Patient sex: M
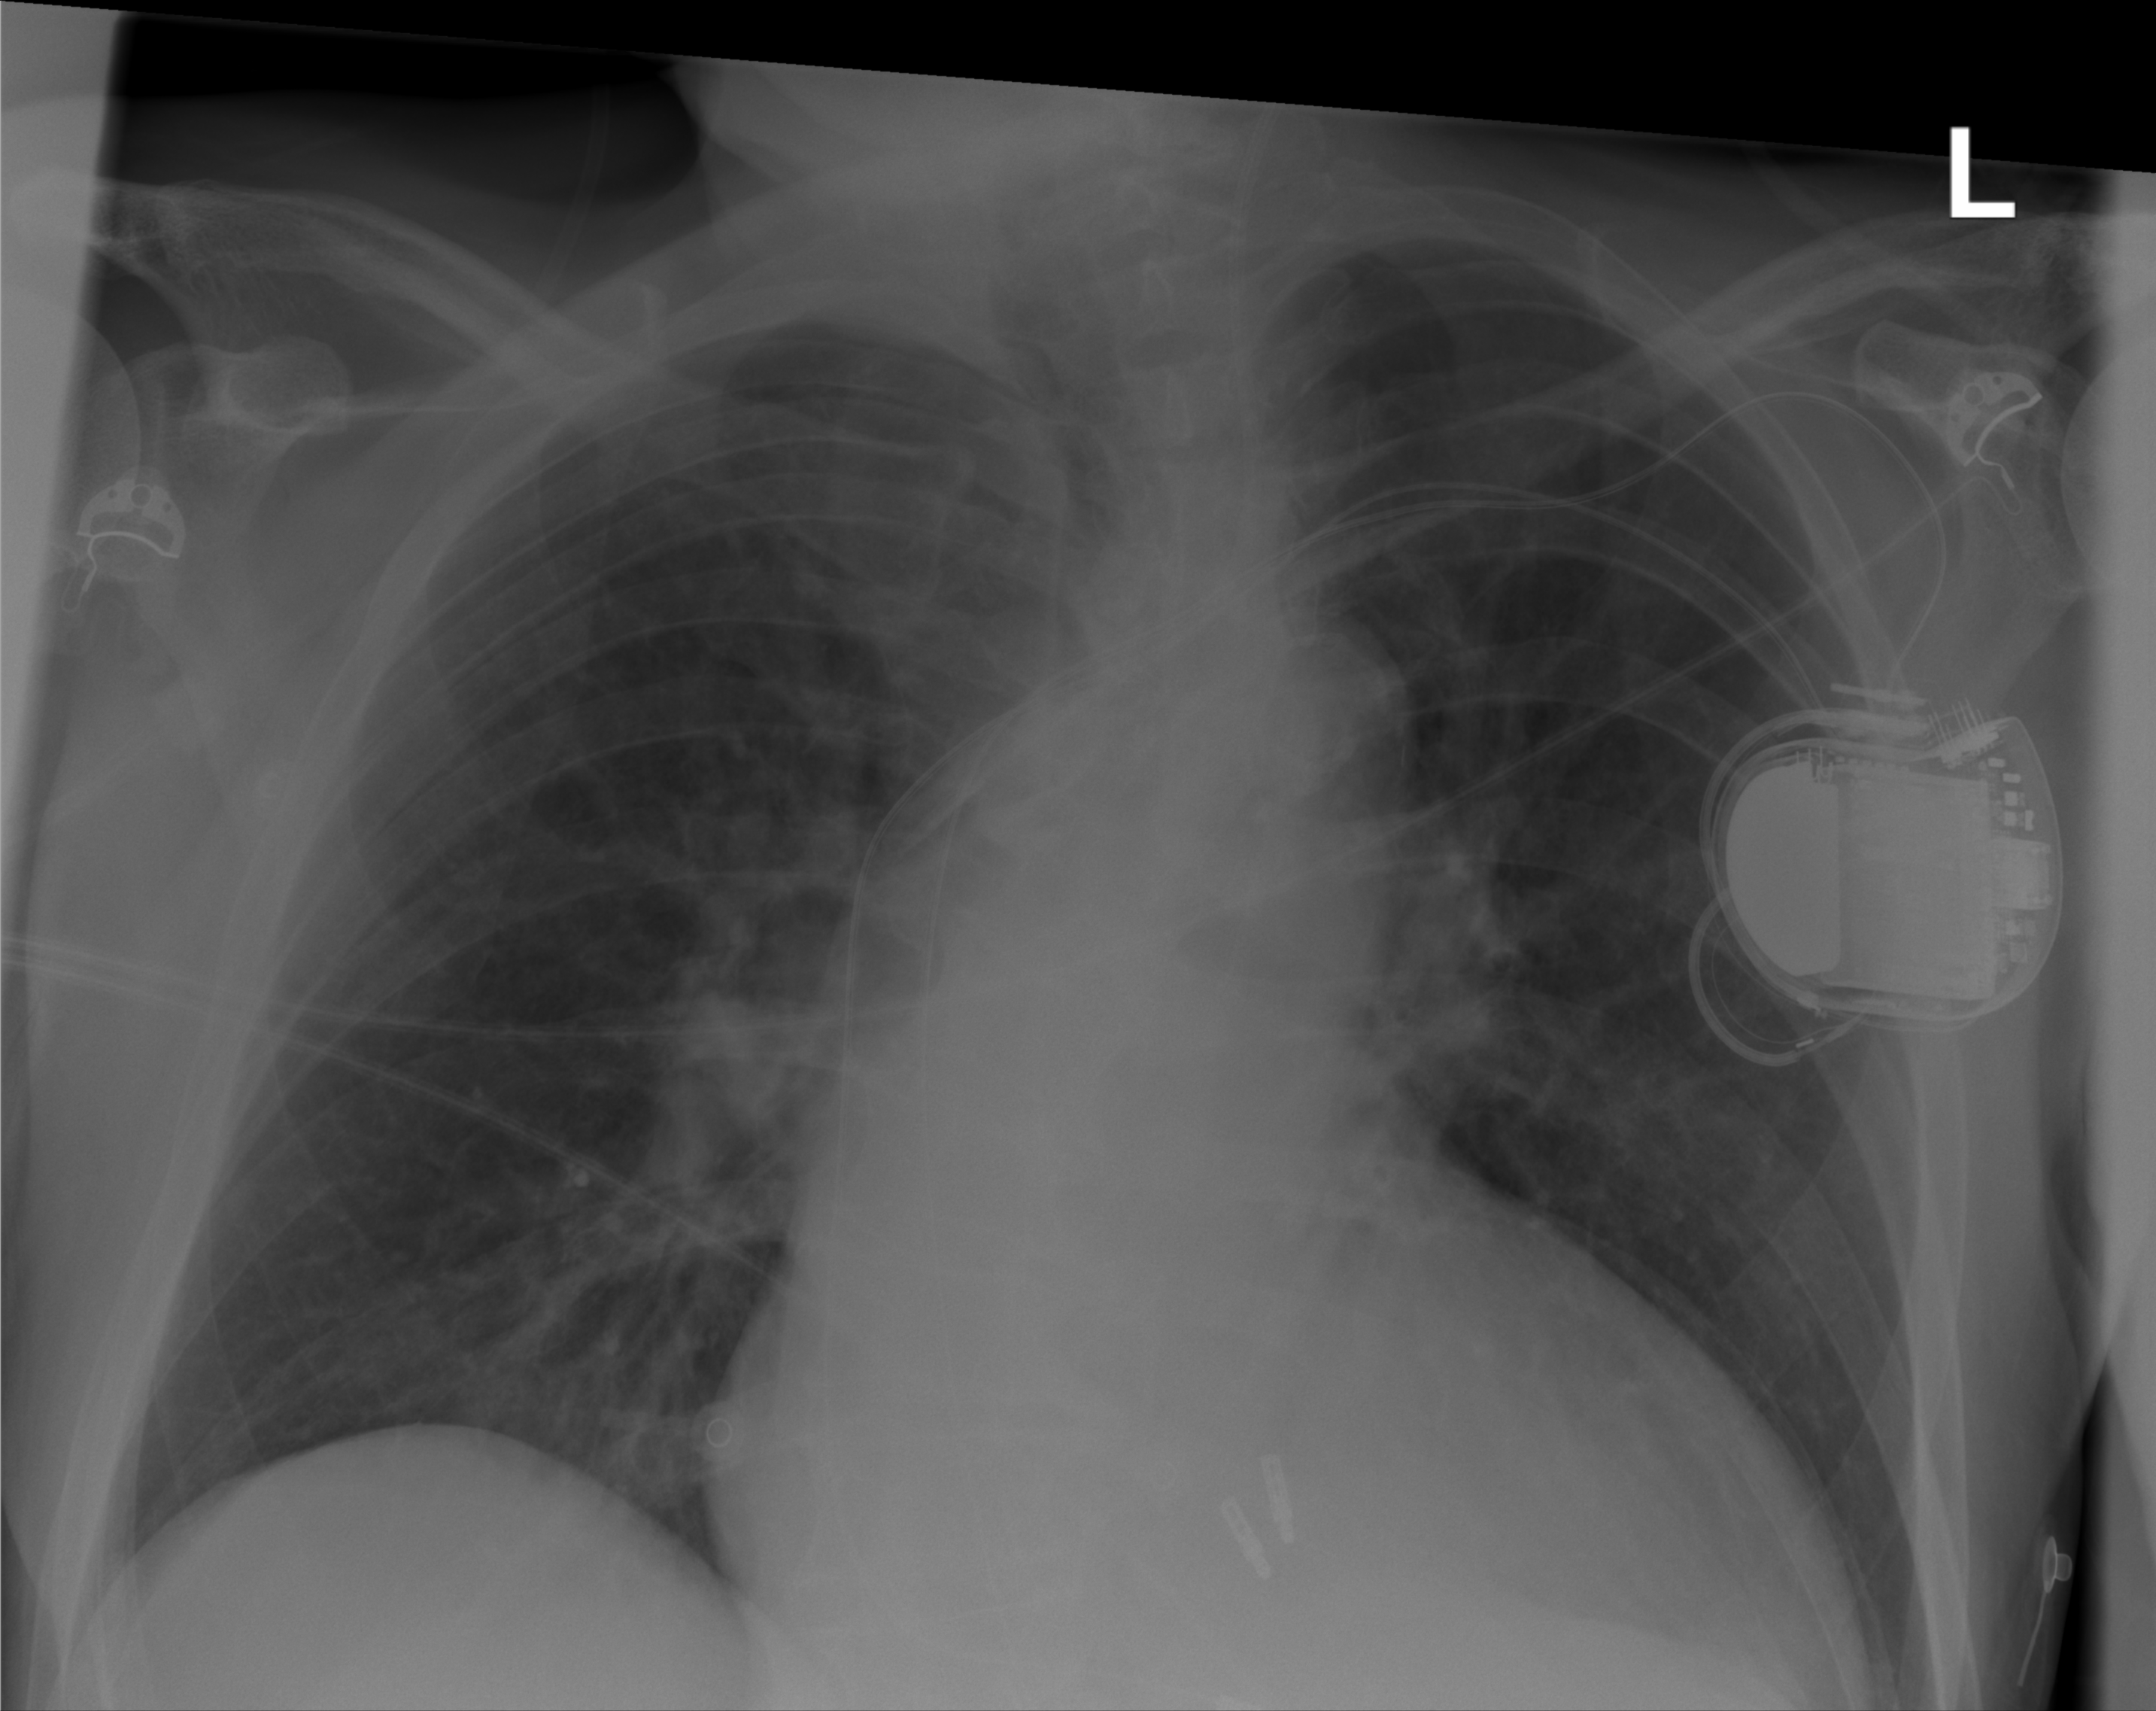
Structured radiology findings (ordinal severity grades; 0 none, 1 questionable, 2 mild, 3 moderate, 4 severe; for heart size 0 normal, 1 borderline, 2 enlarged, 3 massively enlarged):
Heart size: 2
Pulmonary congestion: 0
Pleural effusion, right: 0
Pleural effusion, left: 0
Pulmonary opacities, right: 0
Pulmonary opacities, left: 0
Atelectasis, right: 1
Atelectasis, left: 0